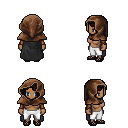
a pixel art fantasy rpg character, female body template, human, dark skin, black cape, white pants, brown pageboy hairstyle, cloth hood, cloth bracers, ghillies, four views (front, back, left, right), 2x2 character sprite sheet, small pixel art, hard edges, no anti-aliasing